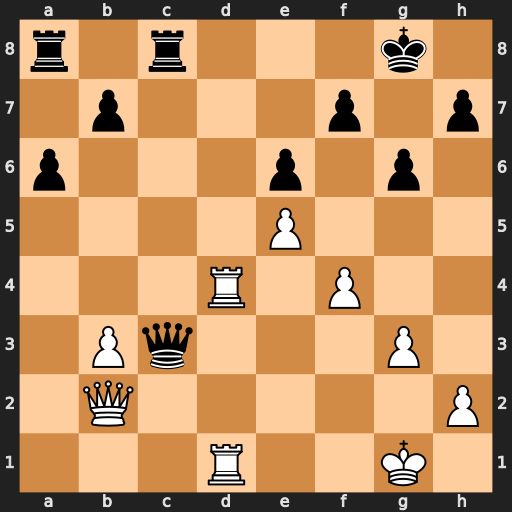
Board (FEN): r1r3k1/1p3p1p/p3p1p1/4P3/3R1P2/1Pq3P1/1Q5P/3R2K1
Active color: w
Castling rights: -
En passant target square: -
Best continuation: Rd8+ Rxd8 Rxd8+ Rxd8 Qxc3